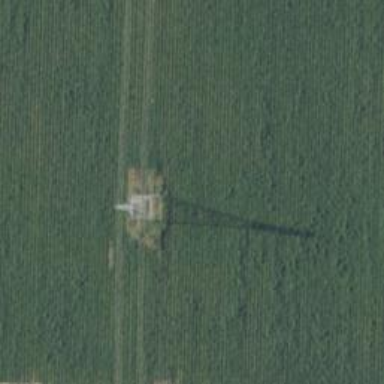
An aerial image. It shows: Power tower.